Interaction volume radius: 10 \u00c5
Interaction volume height: 10 \u00c5
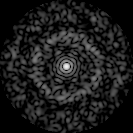
Disorder parameter: 0.8163